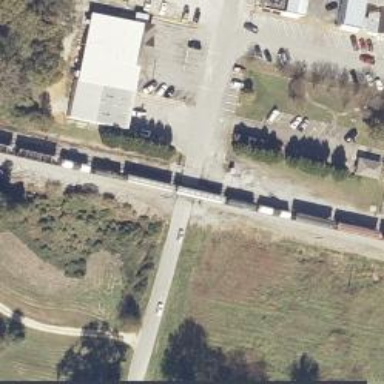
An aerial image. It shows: Rail spur service.